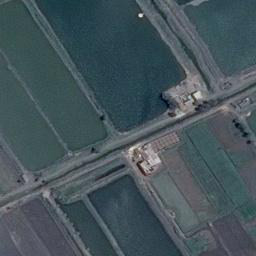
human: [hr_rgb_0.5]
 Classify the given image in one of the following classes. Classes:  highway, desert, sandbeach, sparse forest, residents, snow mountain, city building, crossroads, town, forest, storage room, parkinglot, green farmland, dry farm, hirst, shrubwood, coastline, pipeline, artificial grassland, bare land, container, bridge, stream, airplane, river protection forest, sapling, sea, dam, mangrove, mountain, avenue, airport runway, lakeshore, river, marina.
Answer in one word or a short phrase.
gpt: green farmland